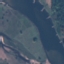
Label: River